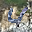
Label: 4